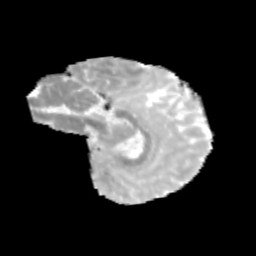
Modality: MD
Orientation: sagittal
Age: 12
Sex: male
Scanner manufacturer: siemens
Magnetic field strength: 3 T
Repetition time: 3.8 s
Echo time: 0.07 s